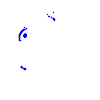
Particle: proton